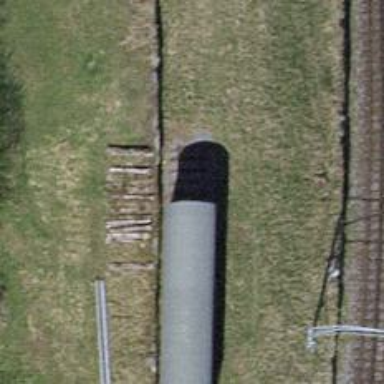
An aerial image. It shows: Railway buffer stop.